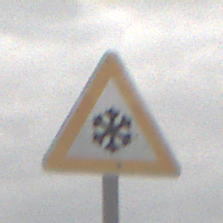
Verkehrszeichen: SchneeOderEisglaette
Umgebung: Outdoor, Nature
Tageszeit: MorningAfternoon
Wetter: Overcast
Licht: Natural
Jahreszeit: NotSpecified
Kontrast: LowContrast